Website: walmart
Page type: payment
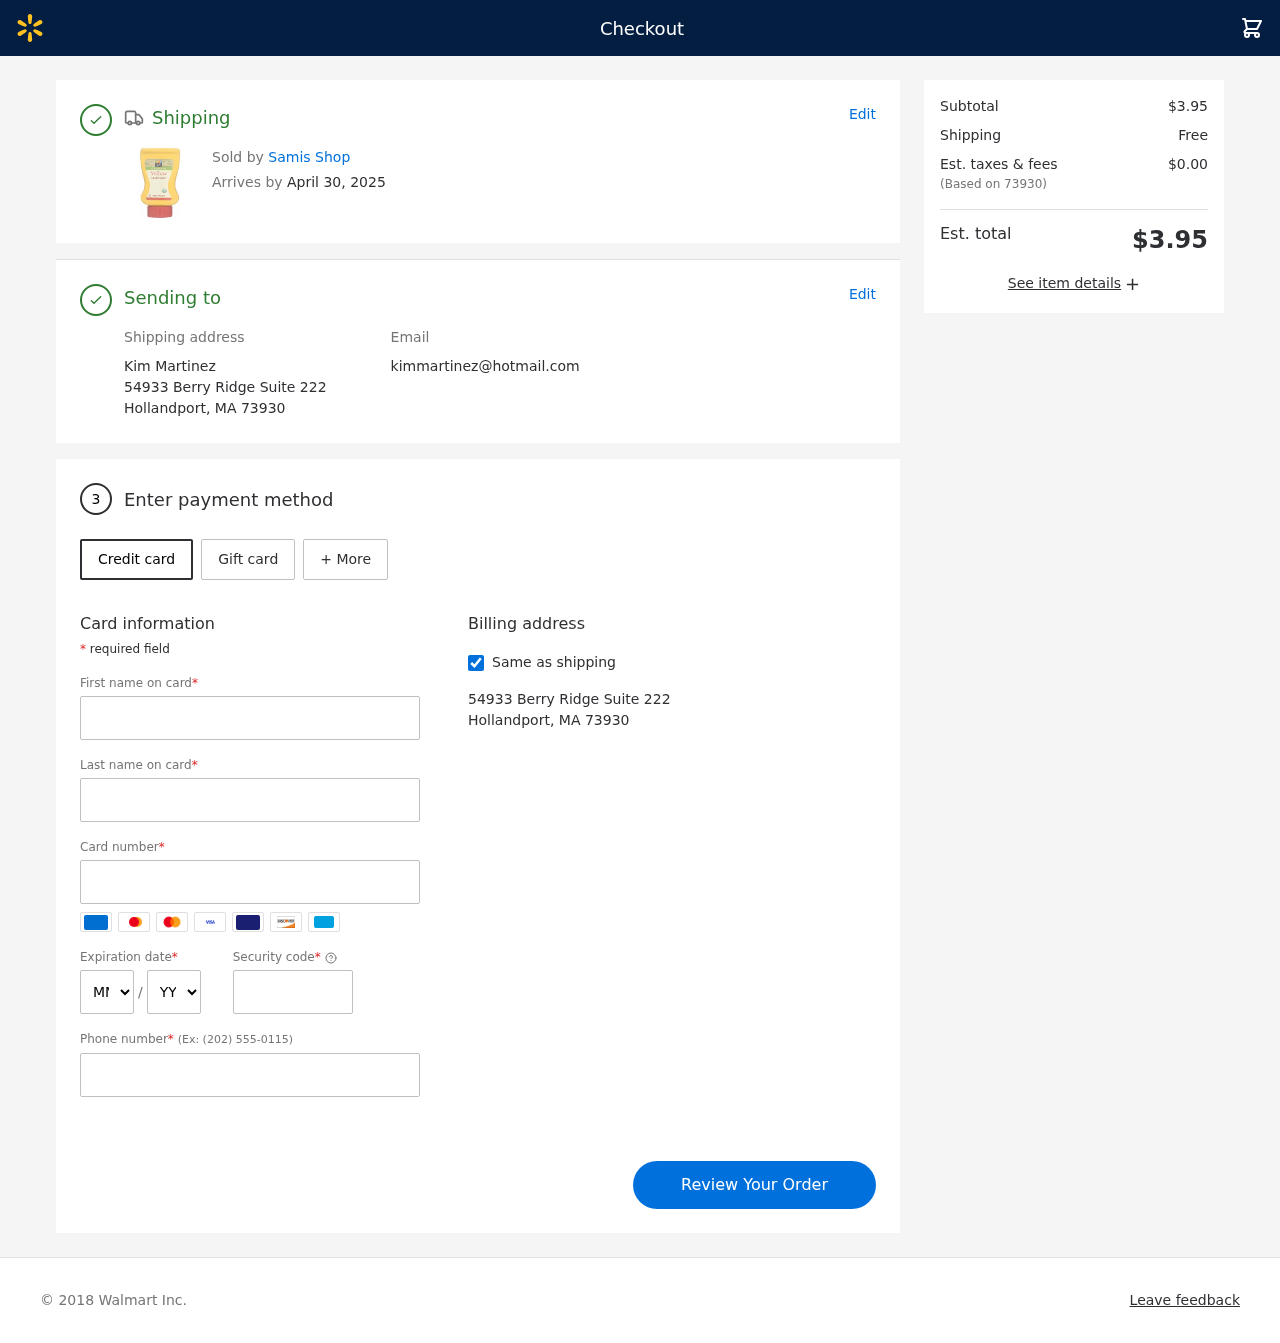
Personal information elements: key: PII_CARD_CVV
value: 905
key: PII_CARD_EXPIRY_MONTH
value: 07
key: PII_CARD_EXPIRY_YEAR
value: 29
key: PII_CARD_NUMBER
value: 2288 9377 8942 7723
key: PII_CITY_STATE_ZIP
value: Hollandport, MA 73930
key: PII_EMAIL
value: kimmartinez@hotmail.com
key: PII_FIRSTNAME
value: Kim
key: PII_FULLNAME
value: Kim Martinez
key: PII_LASTNAME
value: Martinez
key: PII_PHONE
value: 7106896994
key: PII_POSTCODE
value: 73930
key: PII_STREET
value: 54933 Berry Ridge Suite 222
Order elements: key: ORDER_DELIVERY_DATE
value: April 30, 2025
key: ORDER_SUBTOTAL
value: $3.95
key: ORDER_SHIPPING_COST
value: Free
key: ORDER_TAX
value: $0.00
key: ORDER_TOTAL
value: $3.95